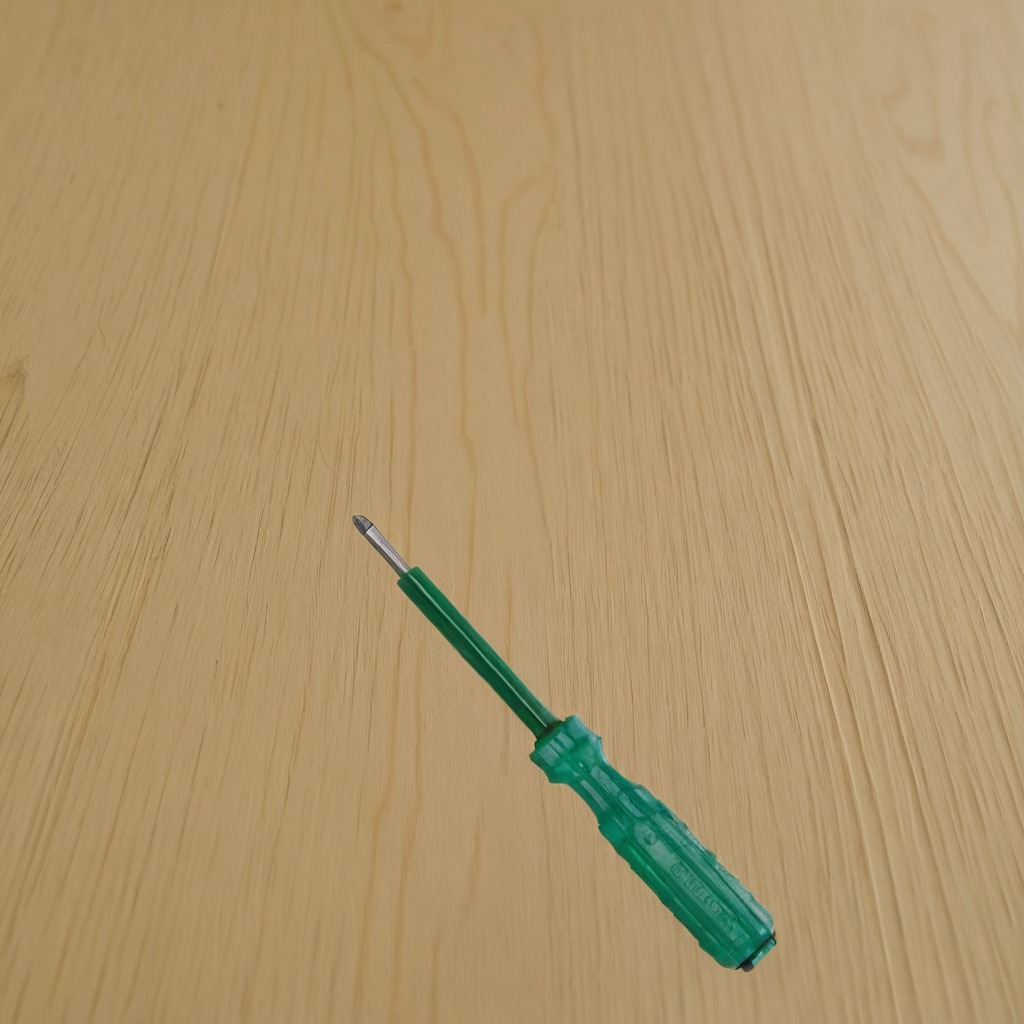
A screwdriver lies on a plywood surface in a paint workshop lit by afternoon window light.